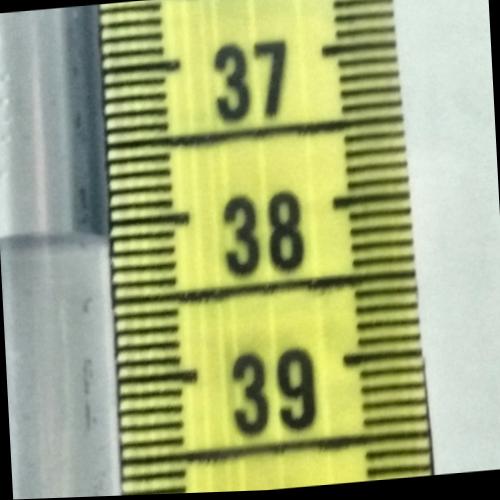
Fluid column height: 38.1 cm